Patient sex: F
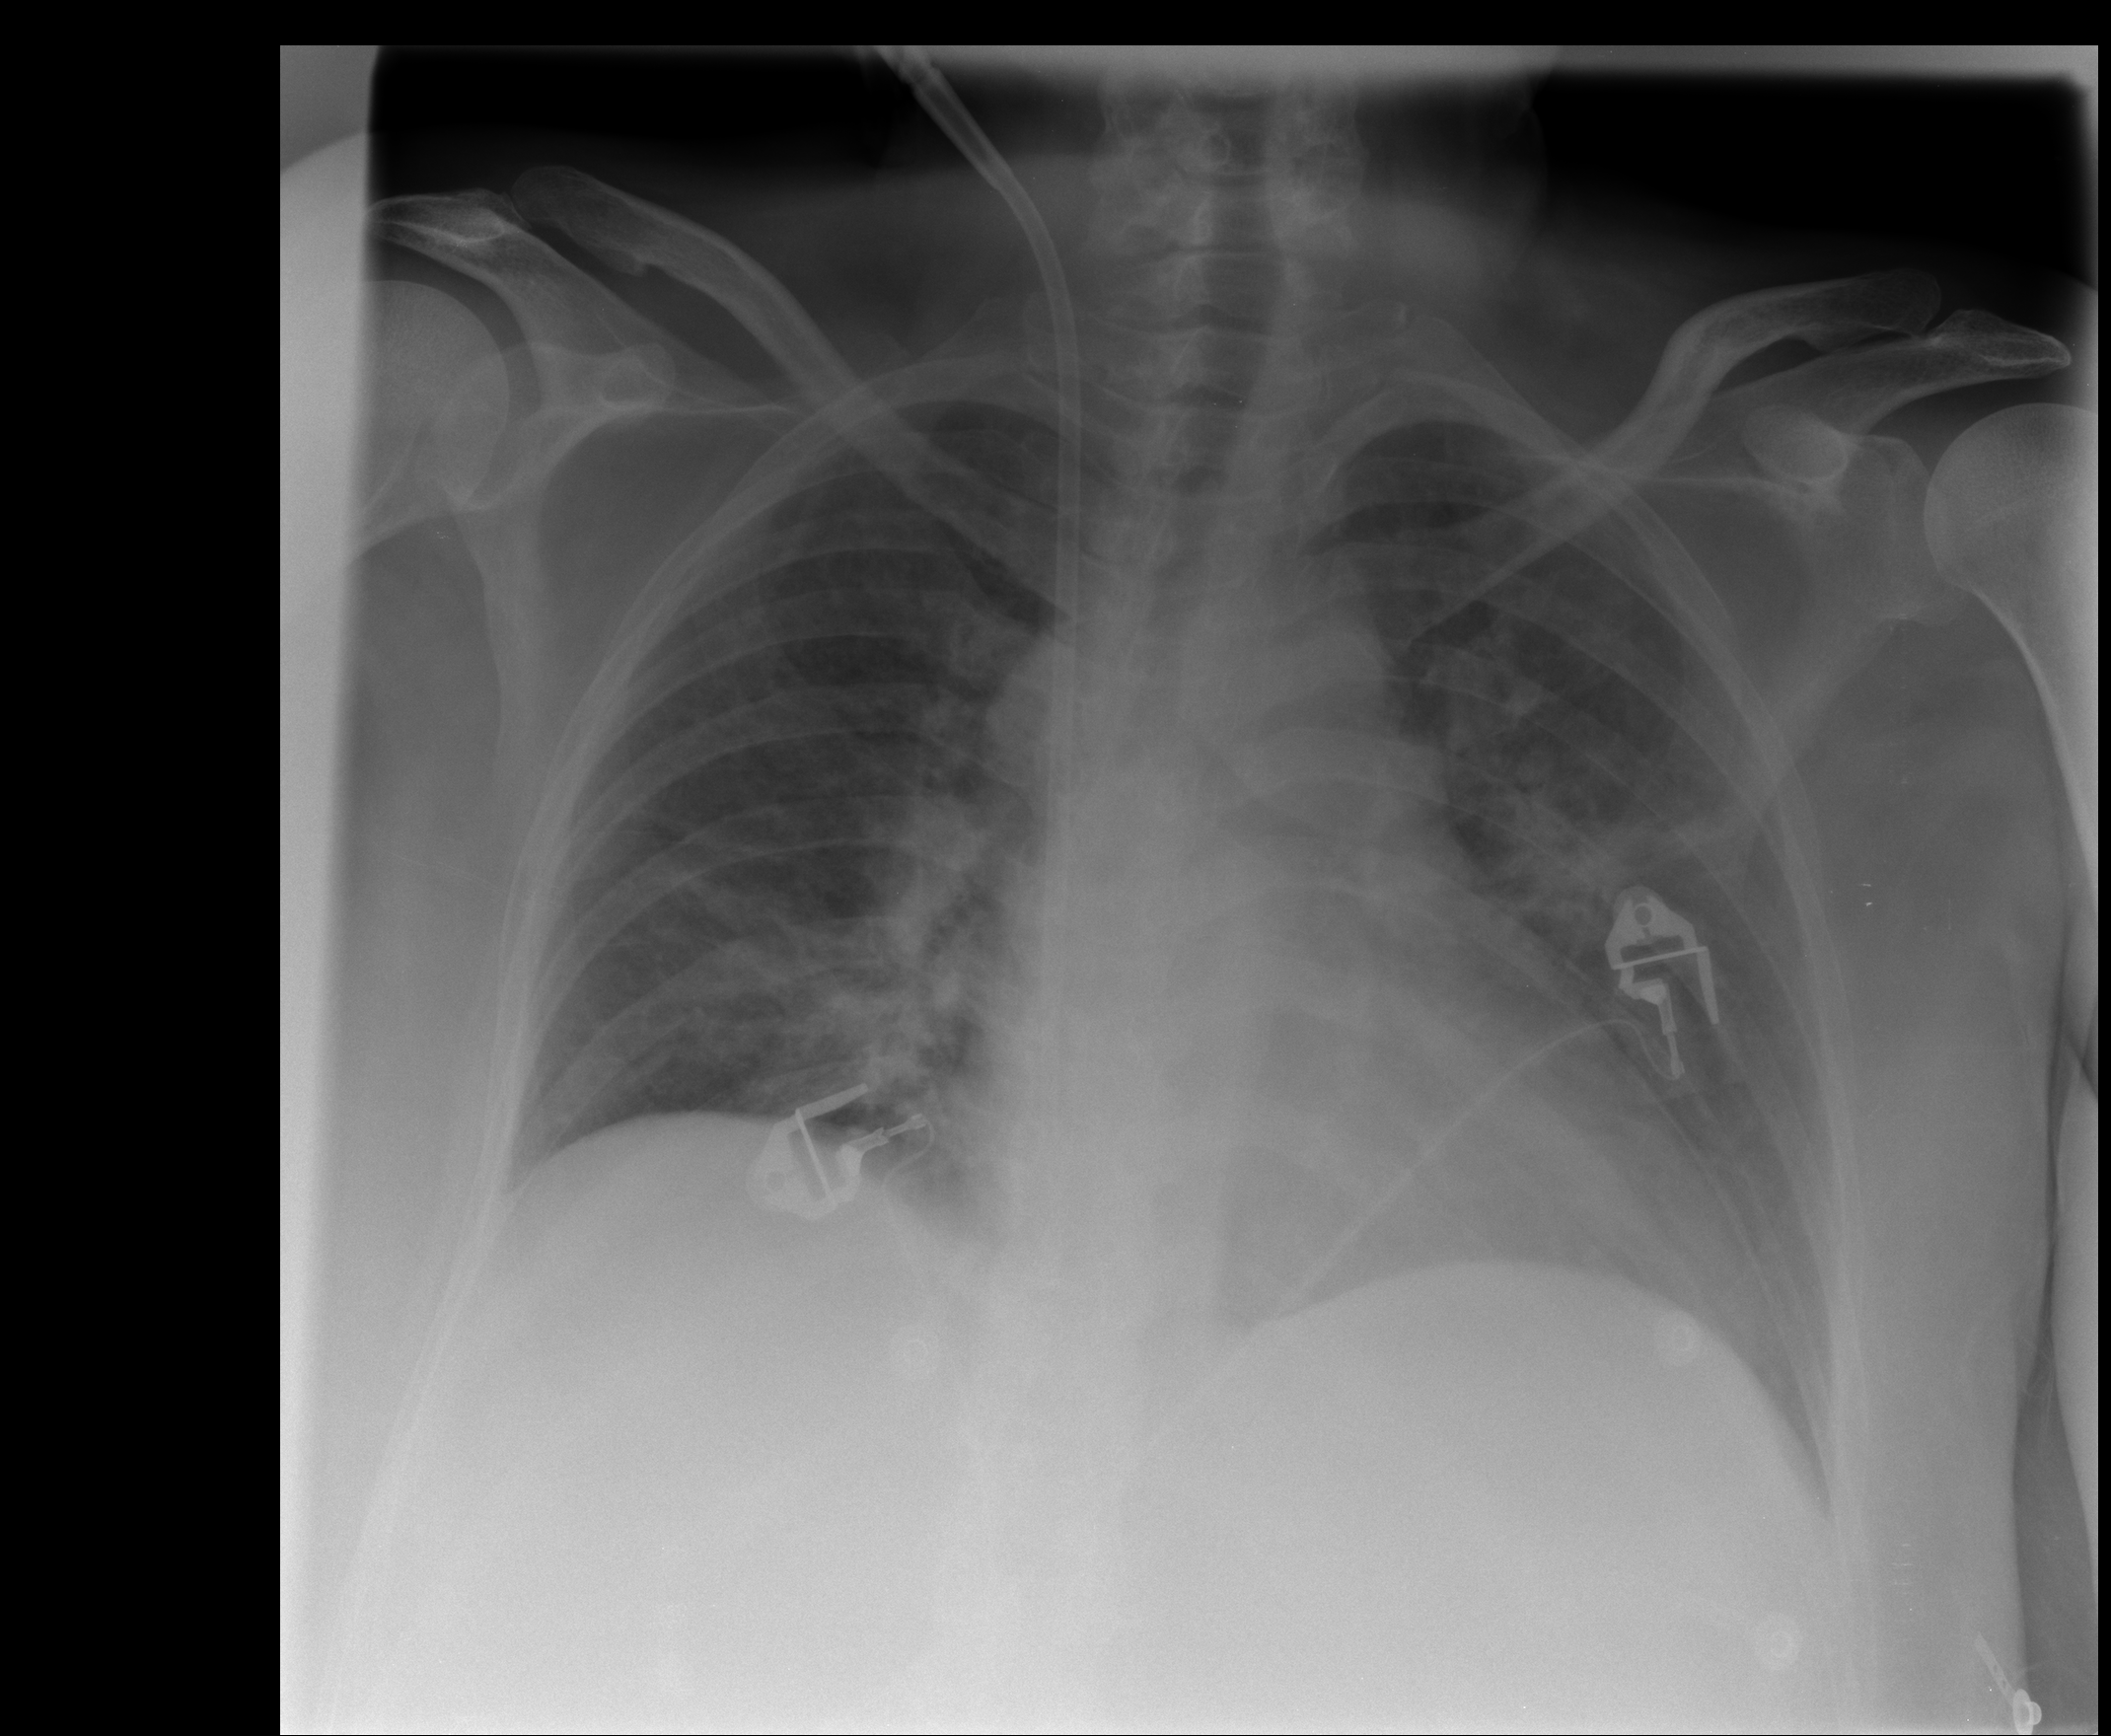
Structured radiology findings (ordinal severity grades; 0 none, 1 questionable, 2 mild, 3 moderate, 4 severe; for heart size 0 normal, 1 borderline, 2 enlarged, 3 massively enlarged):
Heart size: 0
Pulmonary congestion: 2
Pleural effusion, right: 0
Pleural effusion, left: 1
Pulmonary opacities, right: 1
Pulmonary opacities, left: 1
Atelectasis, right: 1
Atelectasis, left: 1